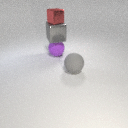
large purple rubber sphere below small red metal cube